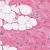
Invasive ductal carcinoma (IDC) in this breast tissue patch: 0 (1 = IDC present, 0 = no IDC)